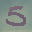
Label: 5